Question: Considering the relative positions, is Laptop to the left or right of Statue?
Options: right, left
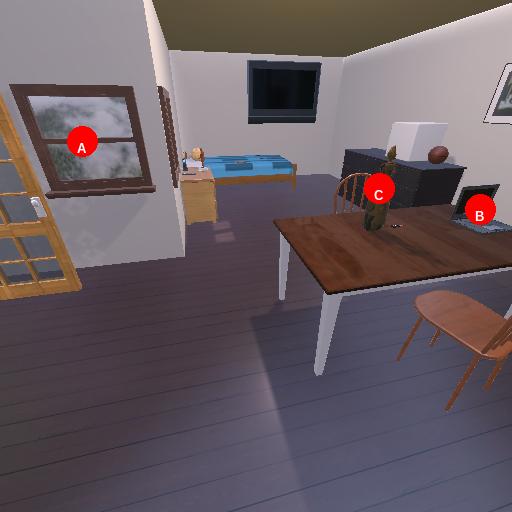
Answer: right